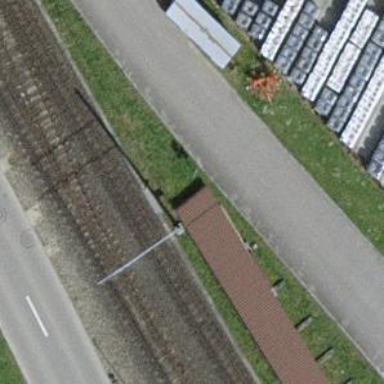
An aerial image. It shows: Narrow-gauge railway track with 1 electrified contact line.